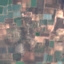
Label: PermanentCrop